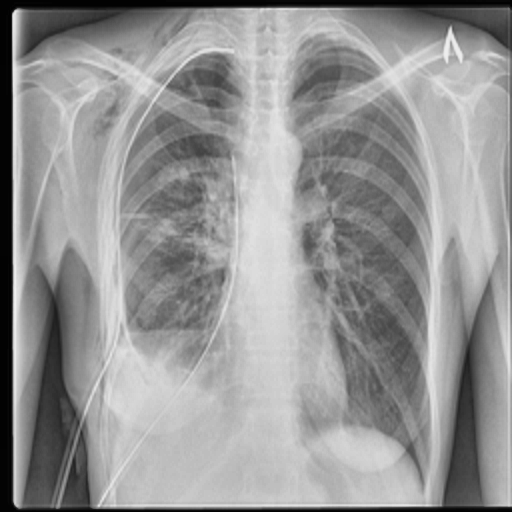
Finding: TUBERCULOSIS